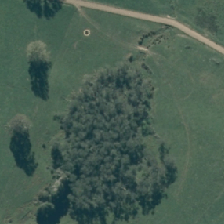
Land cover: deciduous_hardwood